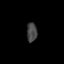
Tissue: skin
Cell type: Epithelial cells
Senescence score: 0.6736
Nuclear area (px): 194
Mean DAPI intensity: 68.706